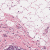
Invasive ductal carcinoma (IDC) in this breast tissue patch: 0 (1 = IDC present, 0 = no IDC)